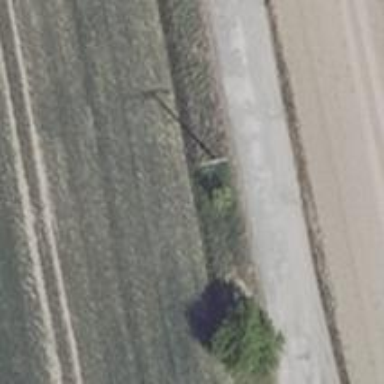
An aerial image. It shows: Straight power pole managing the electricity lines.